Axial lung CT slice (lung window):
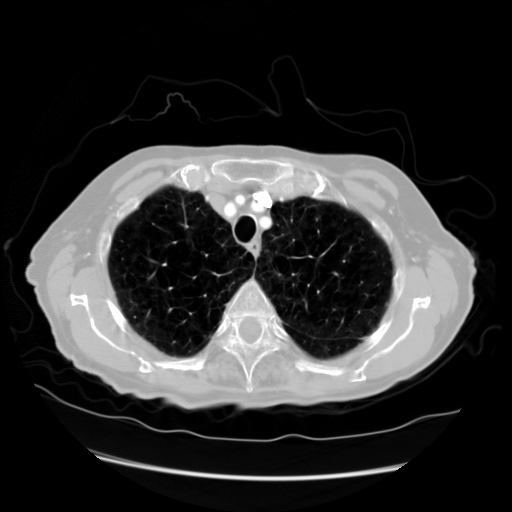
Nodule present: no